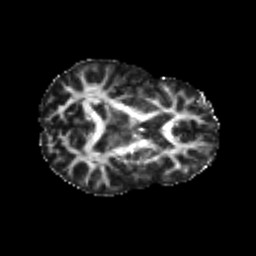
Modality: FA
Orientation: axial
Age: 26
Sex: female
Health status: healthy
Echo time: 0.074 s